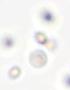
Label: Phaeocystis